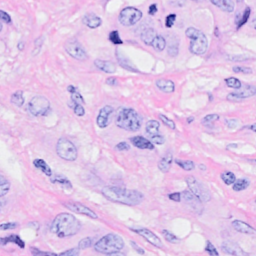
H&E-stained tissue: Breast